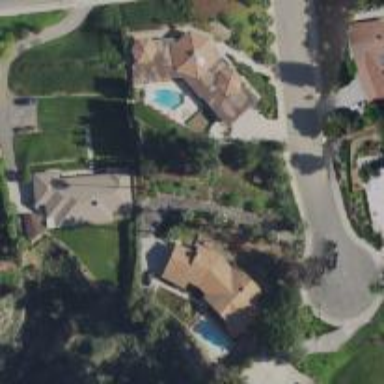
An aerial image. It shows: Driveway.